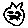
Label: cat